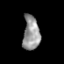
Tissue: prostate
Cell type: Epithelial cells
Senescence score: 0.261
Nuclear area (px): 559
Mean DAPI intensity: 150.338